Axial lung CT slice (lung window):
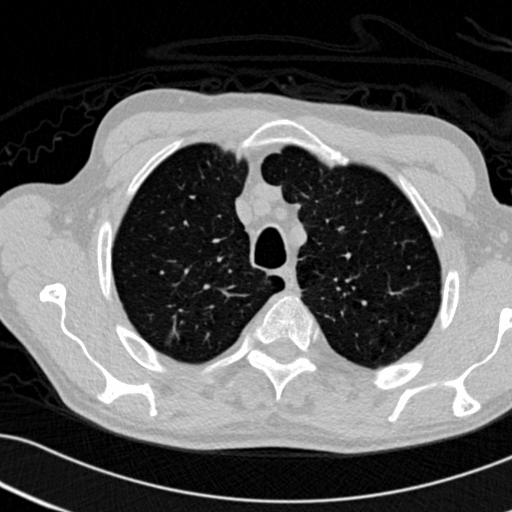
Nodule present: no